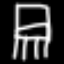
Label: chair